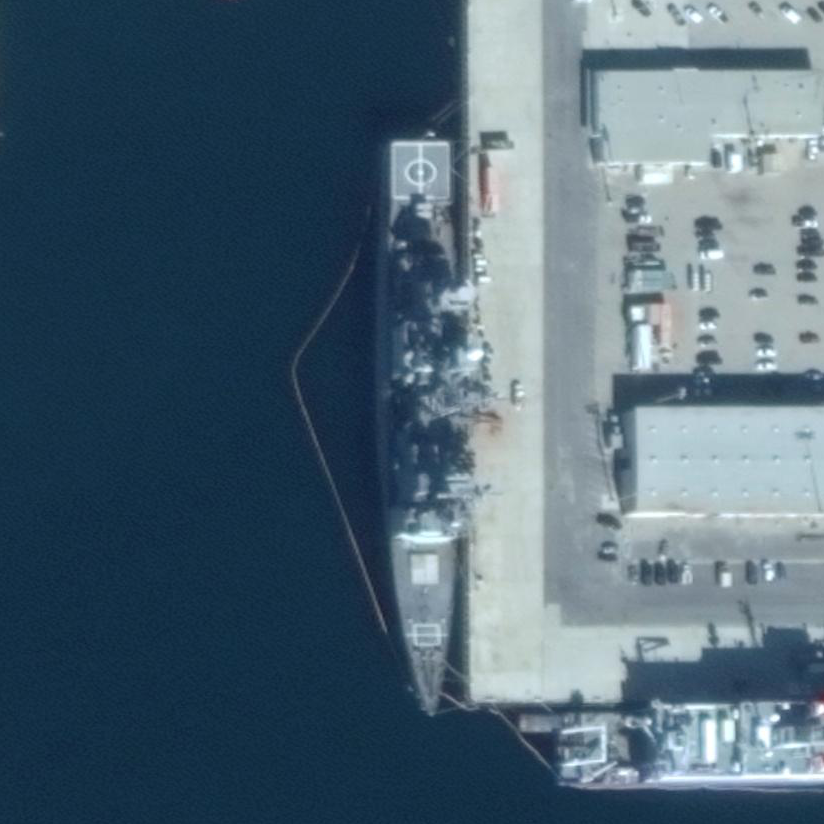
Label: cruiser